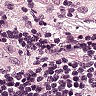
Metastatic tissue present: no